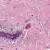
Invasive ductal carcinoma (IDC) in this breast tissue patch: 0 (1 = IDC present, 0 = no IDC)